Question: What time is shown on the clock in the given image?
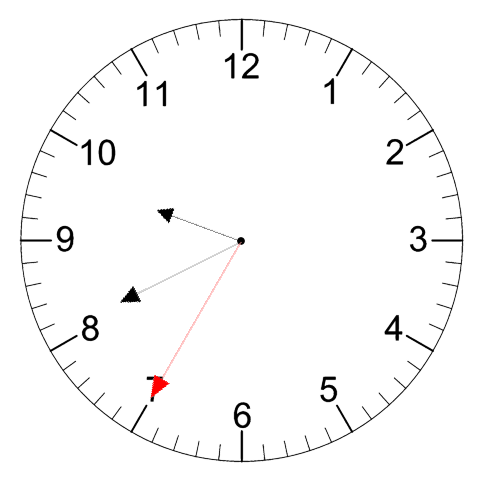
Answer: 09:40:35